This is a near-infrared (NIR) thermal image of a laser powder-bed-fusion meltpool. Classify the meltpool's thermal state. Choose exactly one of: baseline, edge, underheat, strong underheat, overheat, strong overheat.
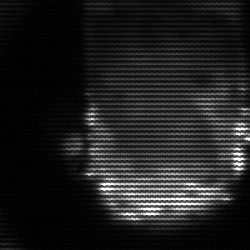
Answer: baseline